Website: walmart
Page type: order-returns
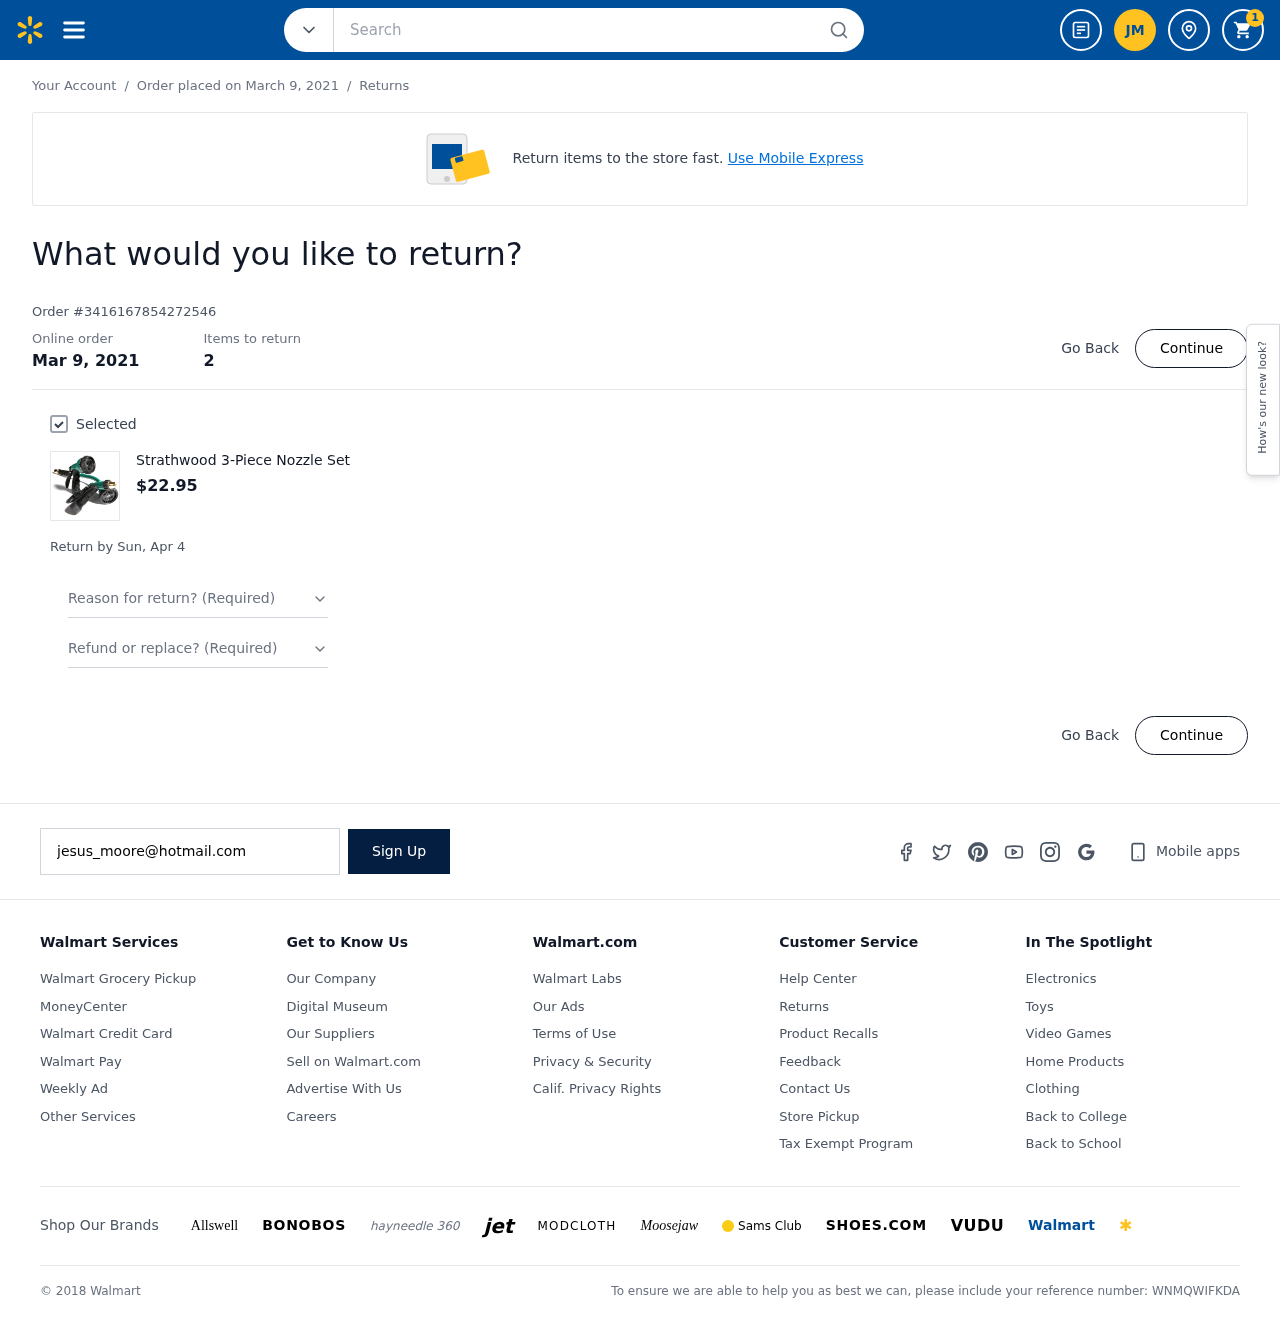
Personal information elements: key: PII_EMAIL
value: jesus_moore@hotmail.com
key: PII_INITIALS
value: JM
Product elements: key: PRODUCT1_NAME
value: Strathwood 3-Piece Nozzle Set
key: PRODUCT1_PRICE
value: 22.95
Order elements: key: ORDER_NUM_ITEMS
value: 1
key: ORDER_DATE
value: Mar 9, 2021
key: ORDER_DATE
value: Order placed on March 9, 2021
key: ORDER_ID
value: Order #3416167854272546
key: ORDER_NUM_ITEMS
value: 2
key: ORDER_RETURN_BY_DATE
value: Return by Sun, Apr 4
Search elements: key: HEADER_SEARCH
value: Search